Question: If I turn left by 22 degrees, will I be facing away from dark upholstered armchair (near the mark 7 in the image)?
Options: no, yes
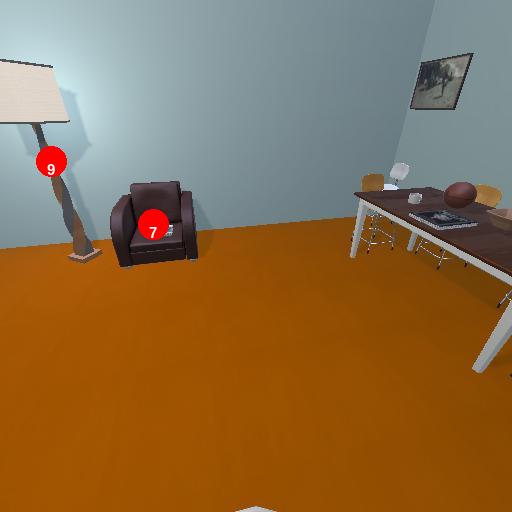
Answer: no